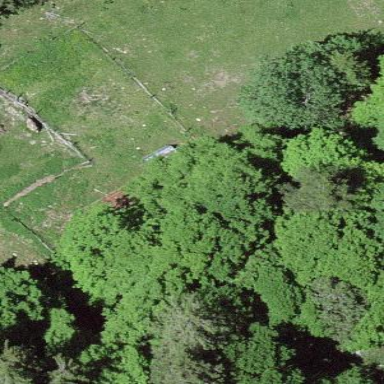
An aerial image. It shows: Cabin is depicted in the image.